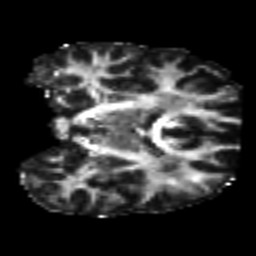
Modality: FA
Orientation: coronal
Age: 25
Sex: male
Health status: healthy
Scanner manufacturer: ge
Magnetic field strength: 3 T
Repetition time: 11 s
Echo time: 0.072 s